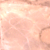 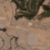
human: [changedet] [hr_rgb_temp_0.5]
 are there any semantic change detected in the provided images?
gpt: New big park is present in the upper part.